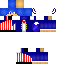
A male human skin with dark skin, wearing brown bald dressed in a blue hoodie and blue pants, featuring a closed mouth.